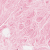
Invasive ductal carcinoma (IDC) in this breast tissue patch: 0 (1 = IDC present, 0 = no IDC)